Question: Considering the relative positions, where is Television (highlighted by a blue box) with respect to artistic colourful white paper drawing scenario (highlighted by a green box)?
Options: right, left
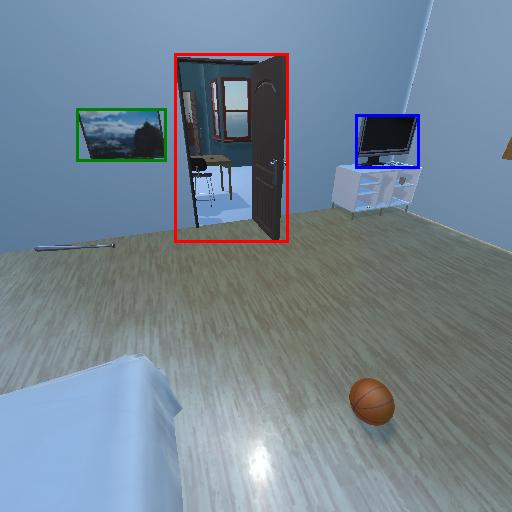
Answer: right